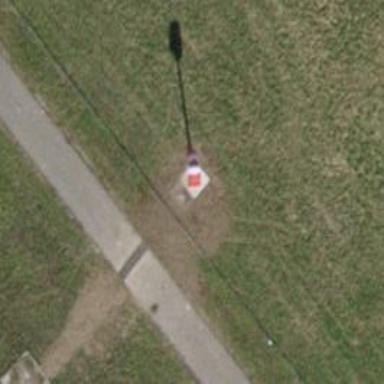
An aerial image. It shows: Windsock at the airport.